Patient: sex M, age 74
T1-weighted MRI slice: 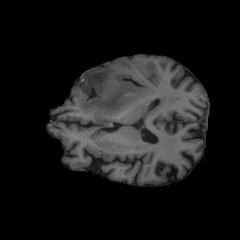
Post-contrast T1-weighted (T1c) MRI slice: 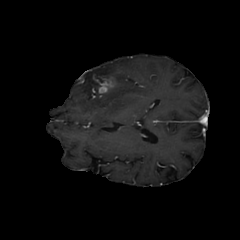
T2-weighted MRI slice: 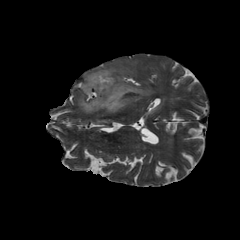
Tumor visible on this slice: yes
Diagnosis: Glioblastoma, IDH-wildtype
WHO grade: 4